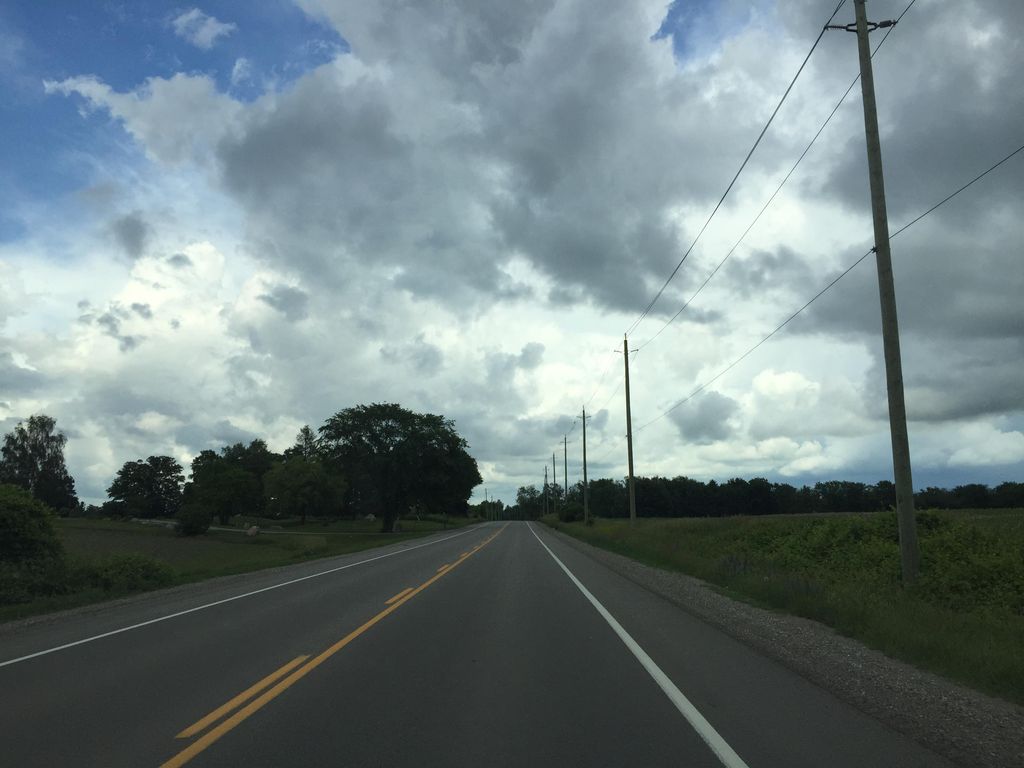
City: kitchener-waterloo